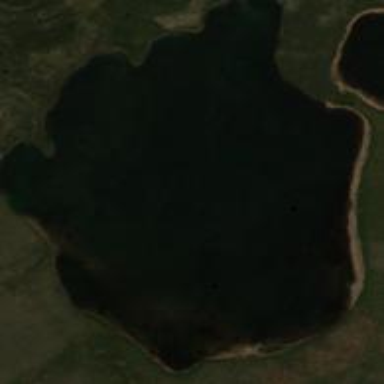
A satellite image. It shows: Lake with natural water.